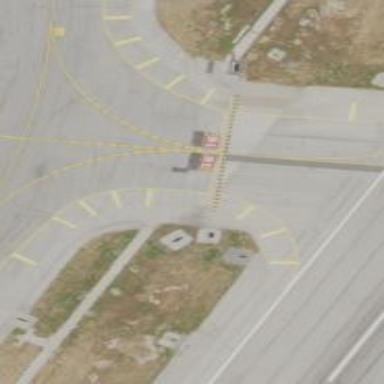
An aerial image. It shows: Taxiway at the airport with asphalt surface.